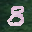
Label: 8